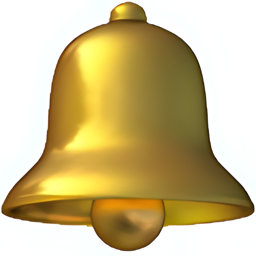
Name: bell
Emoji: 🔔
Group: Objects
Sub-group: sound